Aerial crown-view tile of a tropical tree (Barro Colorado Island, Panama), acquired 20240716:
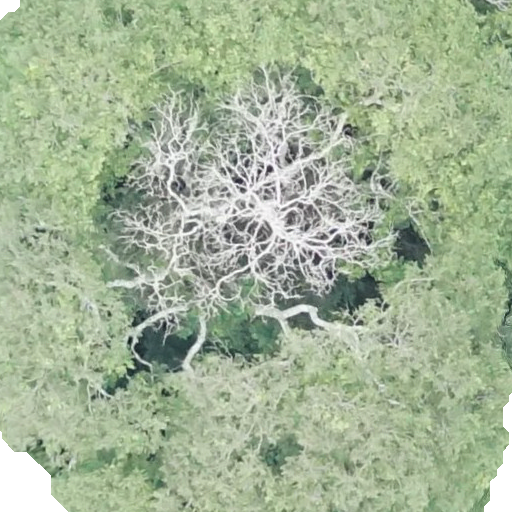
Species: Dipteryx oleifera
GBIF accepted scientific name: Dipteryx oleifera
Crown area: 542.581 m²